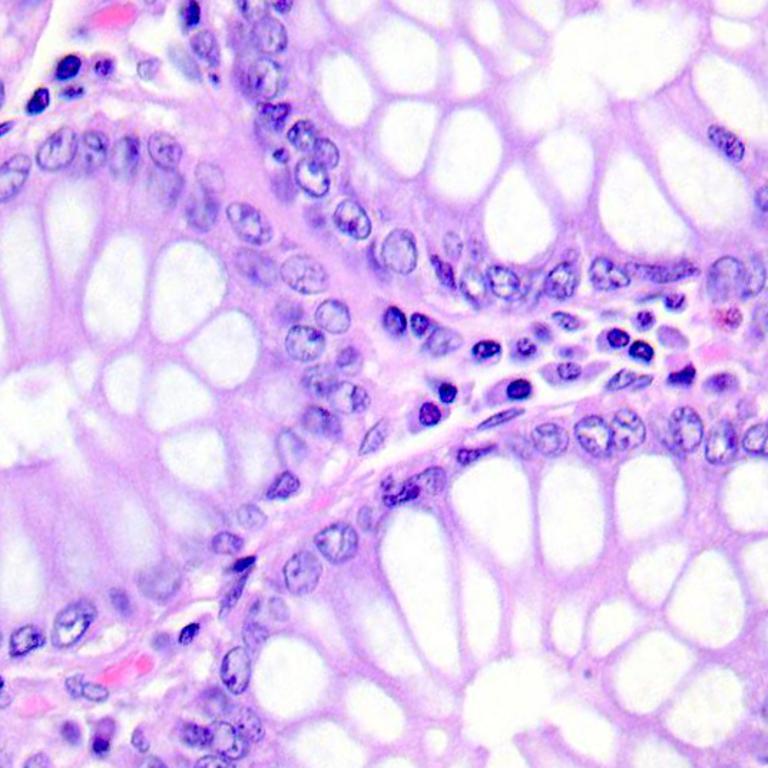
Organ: colon
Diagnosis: benign